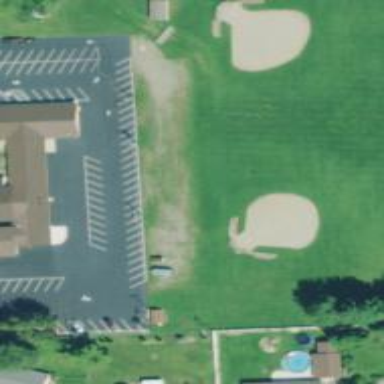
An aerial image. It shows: Baseball pitch for leisure land.